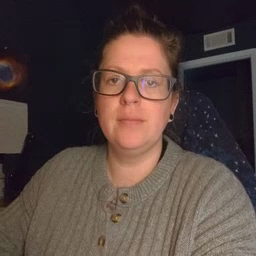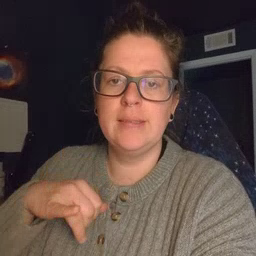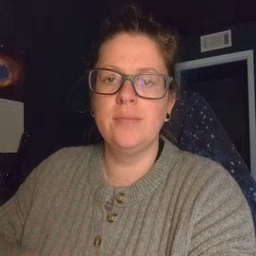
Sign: that